Question: I get data from my DB using
'''
cursor = db.query("WebLeadMaster", select, "condition1="+conditionVal1+
" and condition2="+ConditionVal2,null, null, null, "RegistrationTime DESC");
'''
I am getting the data in my cursor alright. To display the data, i use the following code:
'''
SimpleCursorAdapter mAdapter = new SimpleCursorAdapter(this,
R.layout.resultleadlookup, cursor, columns, to);
mAdapter.notifyDataSetChanged();
lstResult.setAdapter(mAdapter);
'''
So, I cannot modify the contents of the cursor. The sort query has condition "RegistrationTime" which is a As you can see in the image below, it is not in a proper sorted format. (not according to date-time).
What changes should i make in my code so that it would sort properly according to date-time?

If i alter my DB query, to look like
'''
cursor = db.query("WebLeadMaster", select, "condition1="+conditionVal1+
" and condition2="+ConditionVal2,null, null, null, null);
'''
it gives an ascending order. All i want it the descending order.
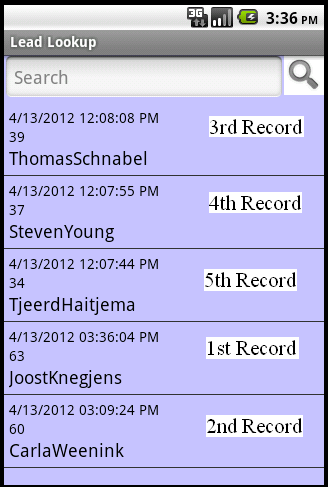
Answer: Well, i changed my table structure. I added another field "_id" to it. Set the property as to it, and sorted the list with respect to field.